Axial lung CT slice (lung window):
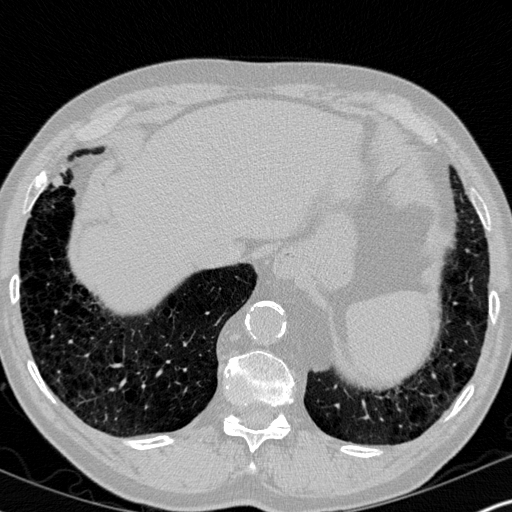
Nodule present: no